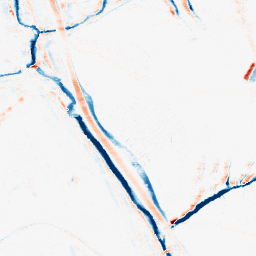
Category: morphological
Decomposition family: morphological_ellipse
Decomposition parameters: operation: average
width: 5
height: 10
Upsampling method: regularized
Upsampling parameters: scale: 2
lambda_reg: 0.001
Upsampling scale: 2